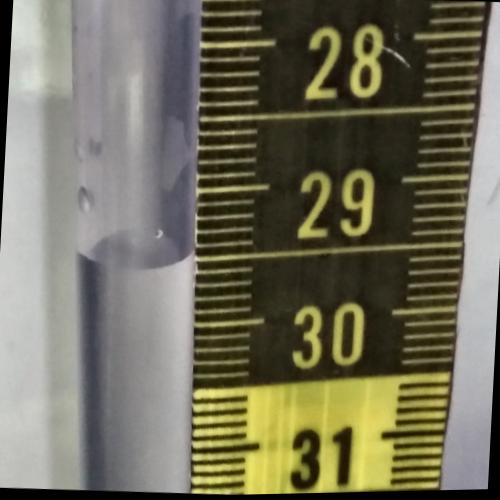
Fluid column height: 29.5 cm